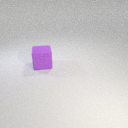
large purple rubber cube